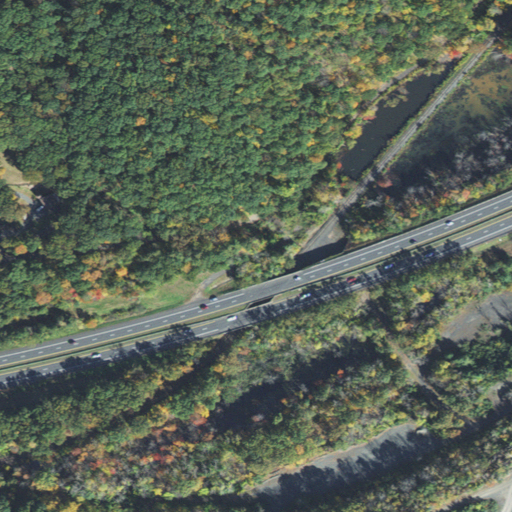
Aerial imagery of gap in Massachusetts named Bush Notch containing deciduous forest, medium intensity development, woody wetlands, low intensity development, open development, herbaceous wetlands, barren land, evergreen forest, and mixed forest